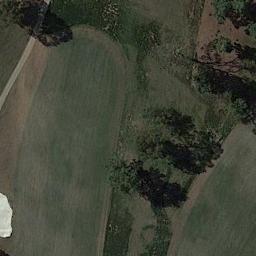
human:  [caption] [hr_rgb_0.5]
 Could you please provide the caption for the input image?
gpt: There are many trees near the golf course .

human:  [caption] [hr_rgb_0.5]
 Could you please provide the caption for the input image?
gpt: There are several rows of trees on this lawn .

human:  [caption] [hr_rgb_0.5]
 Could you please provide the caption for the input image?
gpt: There are a few bunkers and a few paths on the large green lawn on the golf course and many trees .

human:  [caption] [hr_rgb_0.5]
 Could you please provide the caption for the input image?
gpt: The golf course has two fairways, Some barrier trees and a sandpit .

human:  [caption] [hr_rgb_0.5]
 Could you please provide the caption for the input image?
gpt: There are some trees on the golf course .